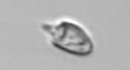
Label: Balanion